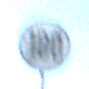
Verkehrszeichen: EndeGeschwindigkeit100
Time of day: MorningAfternoon
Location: Outdoor (Nature)
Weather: Clear
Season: Autumn
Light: Natural